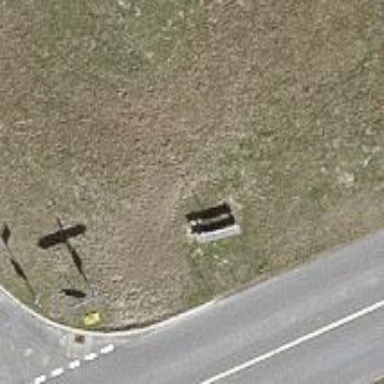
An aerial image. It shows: Bench.